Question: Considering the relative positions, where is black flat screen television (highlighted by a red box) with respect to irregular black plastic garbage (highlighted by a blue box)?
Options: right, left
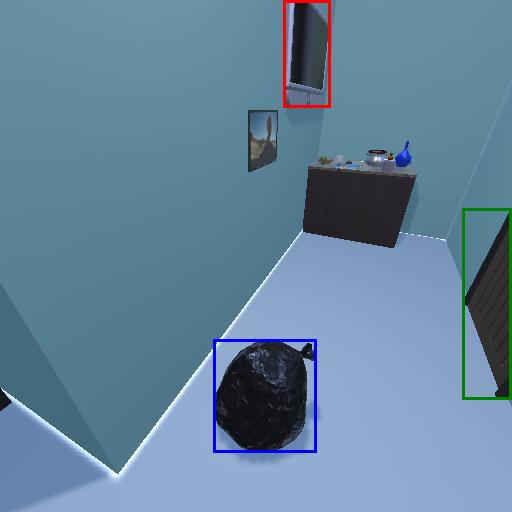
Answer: right